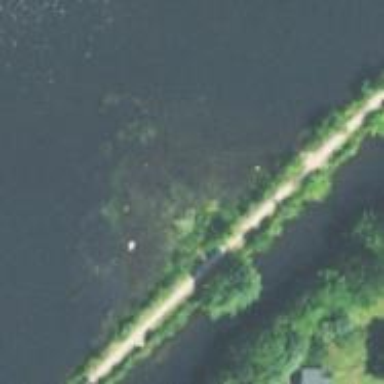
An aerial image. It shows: Abandoned railway path with embankment.